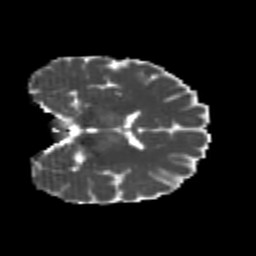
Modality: MD
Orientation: coronal
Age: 23
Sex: male
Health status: healthy
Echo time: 0.074 s